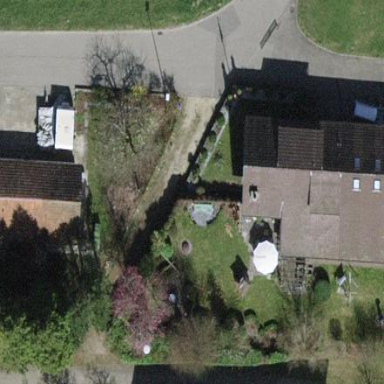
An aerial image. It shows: Detached building.